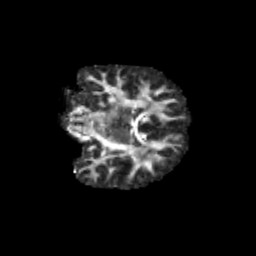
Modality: FA
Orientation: coronal
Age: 12
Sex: male
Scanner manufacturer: siemens
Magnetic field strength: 3 T
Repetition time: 3.8 s
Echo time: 0.07 s